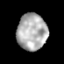
Tissue: prostate
Cell type: T cells
Senescence score: 0.3592
Nuclear area (px): 1071
Mean DAPI intensity: 175.394